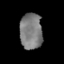
Tissue: lung
Cell type: Others
Senescence score: 0.1915
Nuclear area (px): 796
Mean DAPI intensity: 123.873